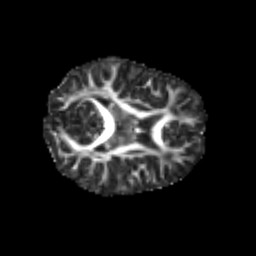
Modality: FA
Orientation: axial
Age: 7
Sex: male
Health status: healthy